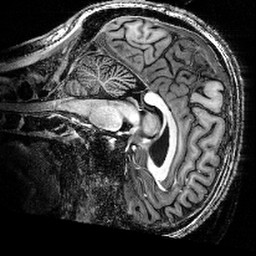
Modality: T1w
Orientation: sagittal
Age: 49
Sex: female
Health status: healthy
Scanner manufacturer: siemens
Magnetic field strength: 9.4 T
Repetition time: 6 s
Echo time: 0.0023 s